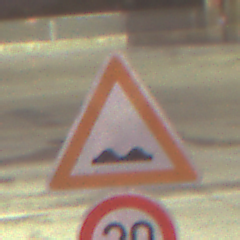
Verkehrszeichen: UnebeneFahrbahn
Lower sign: Geschwindigkeit20
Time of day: SunriseSunset
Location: Outdoor (Urban)
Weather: PartlyCloudy
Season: NotSpecified
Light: Artificial